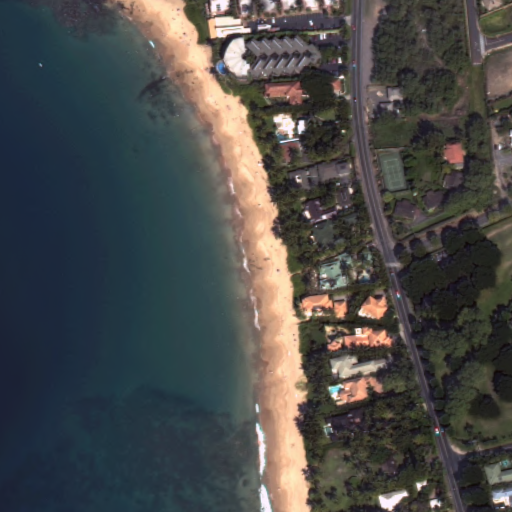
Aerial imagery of beach in Hawaii named Keawakapu Beach containing only unknown